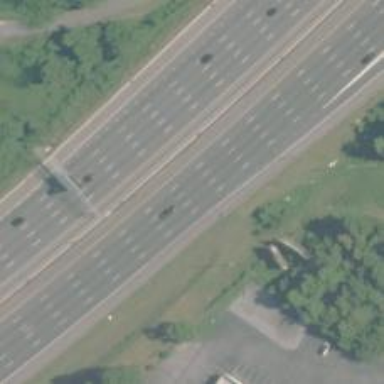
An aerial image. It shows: Asphalt motorway.